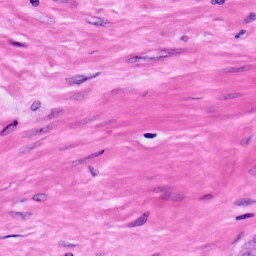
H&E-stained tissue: Prostate